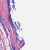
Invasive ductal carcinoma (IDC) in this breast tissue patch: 0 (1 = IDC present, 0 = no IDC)